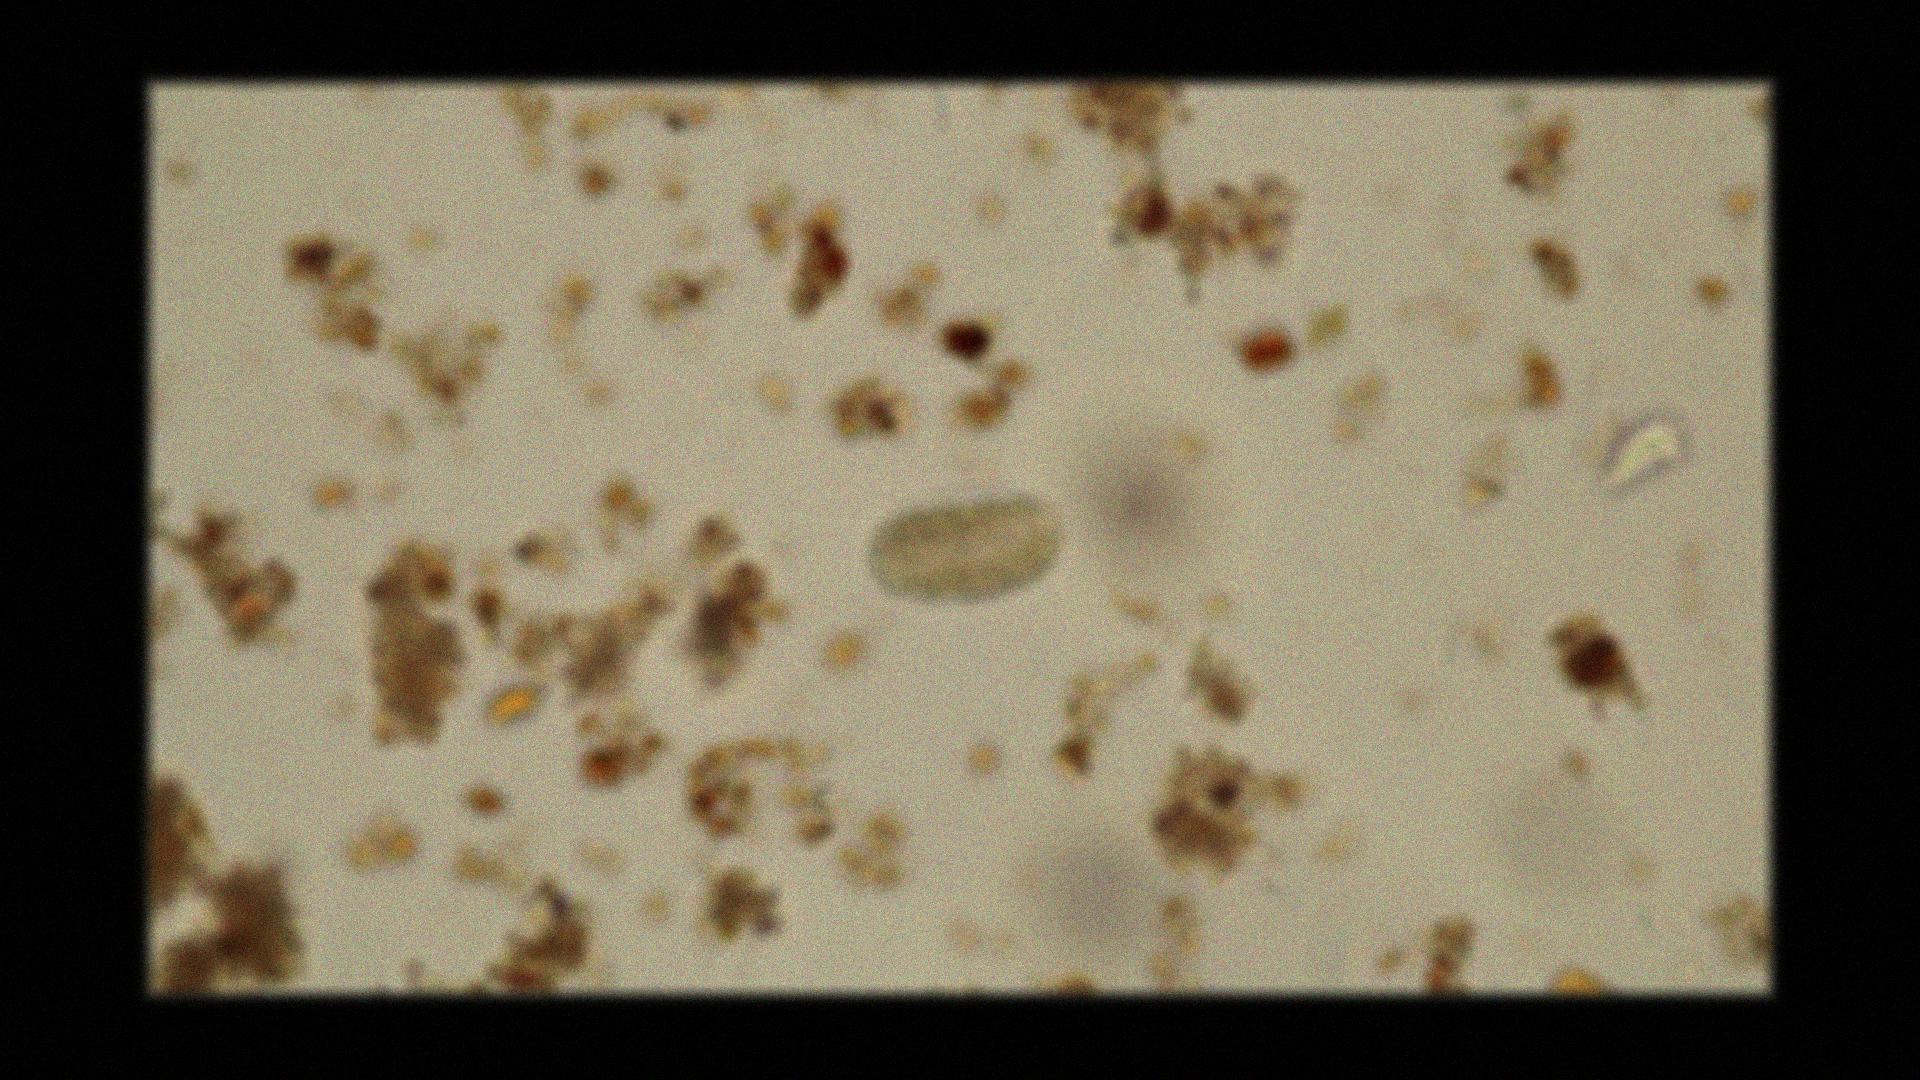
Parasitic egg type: Hookworm egg